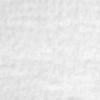
Label: no_change